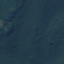
Land use / land cover: Forest